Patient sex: M
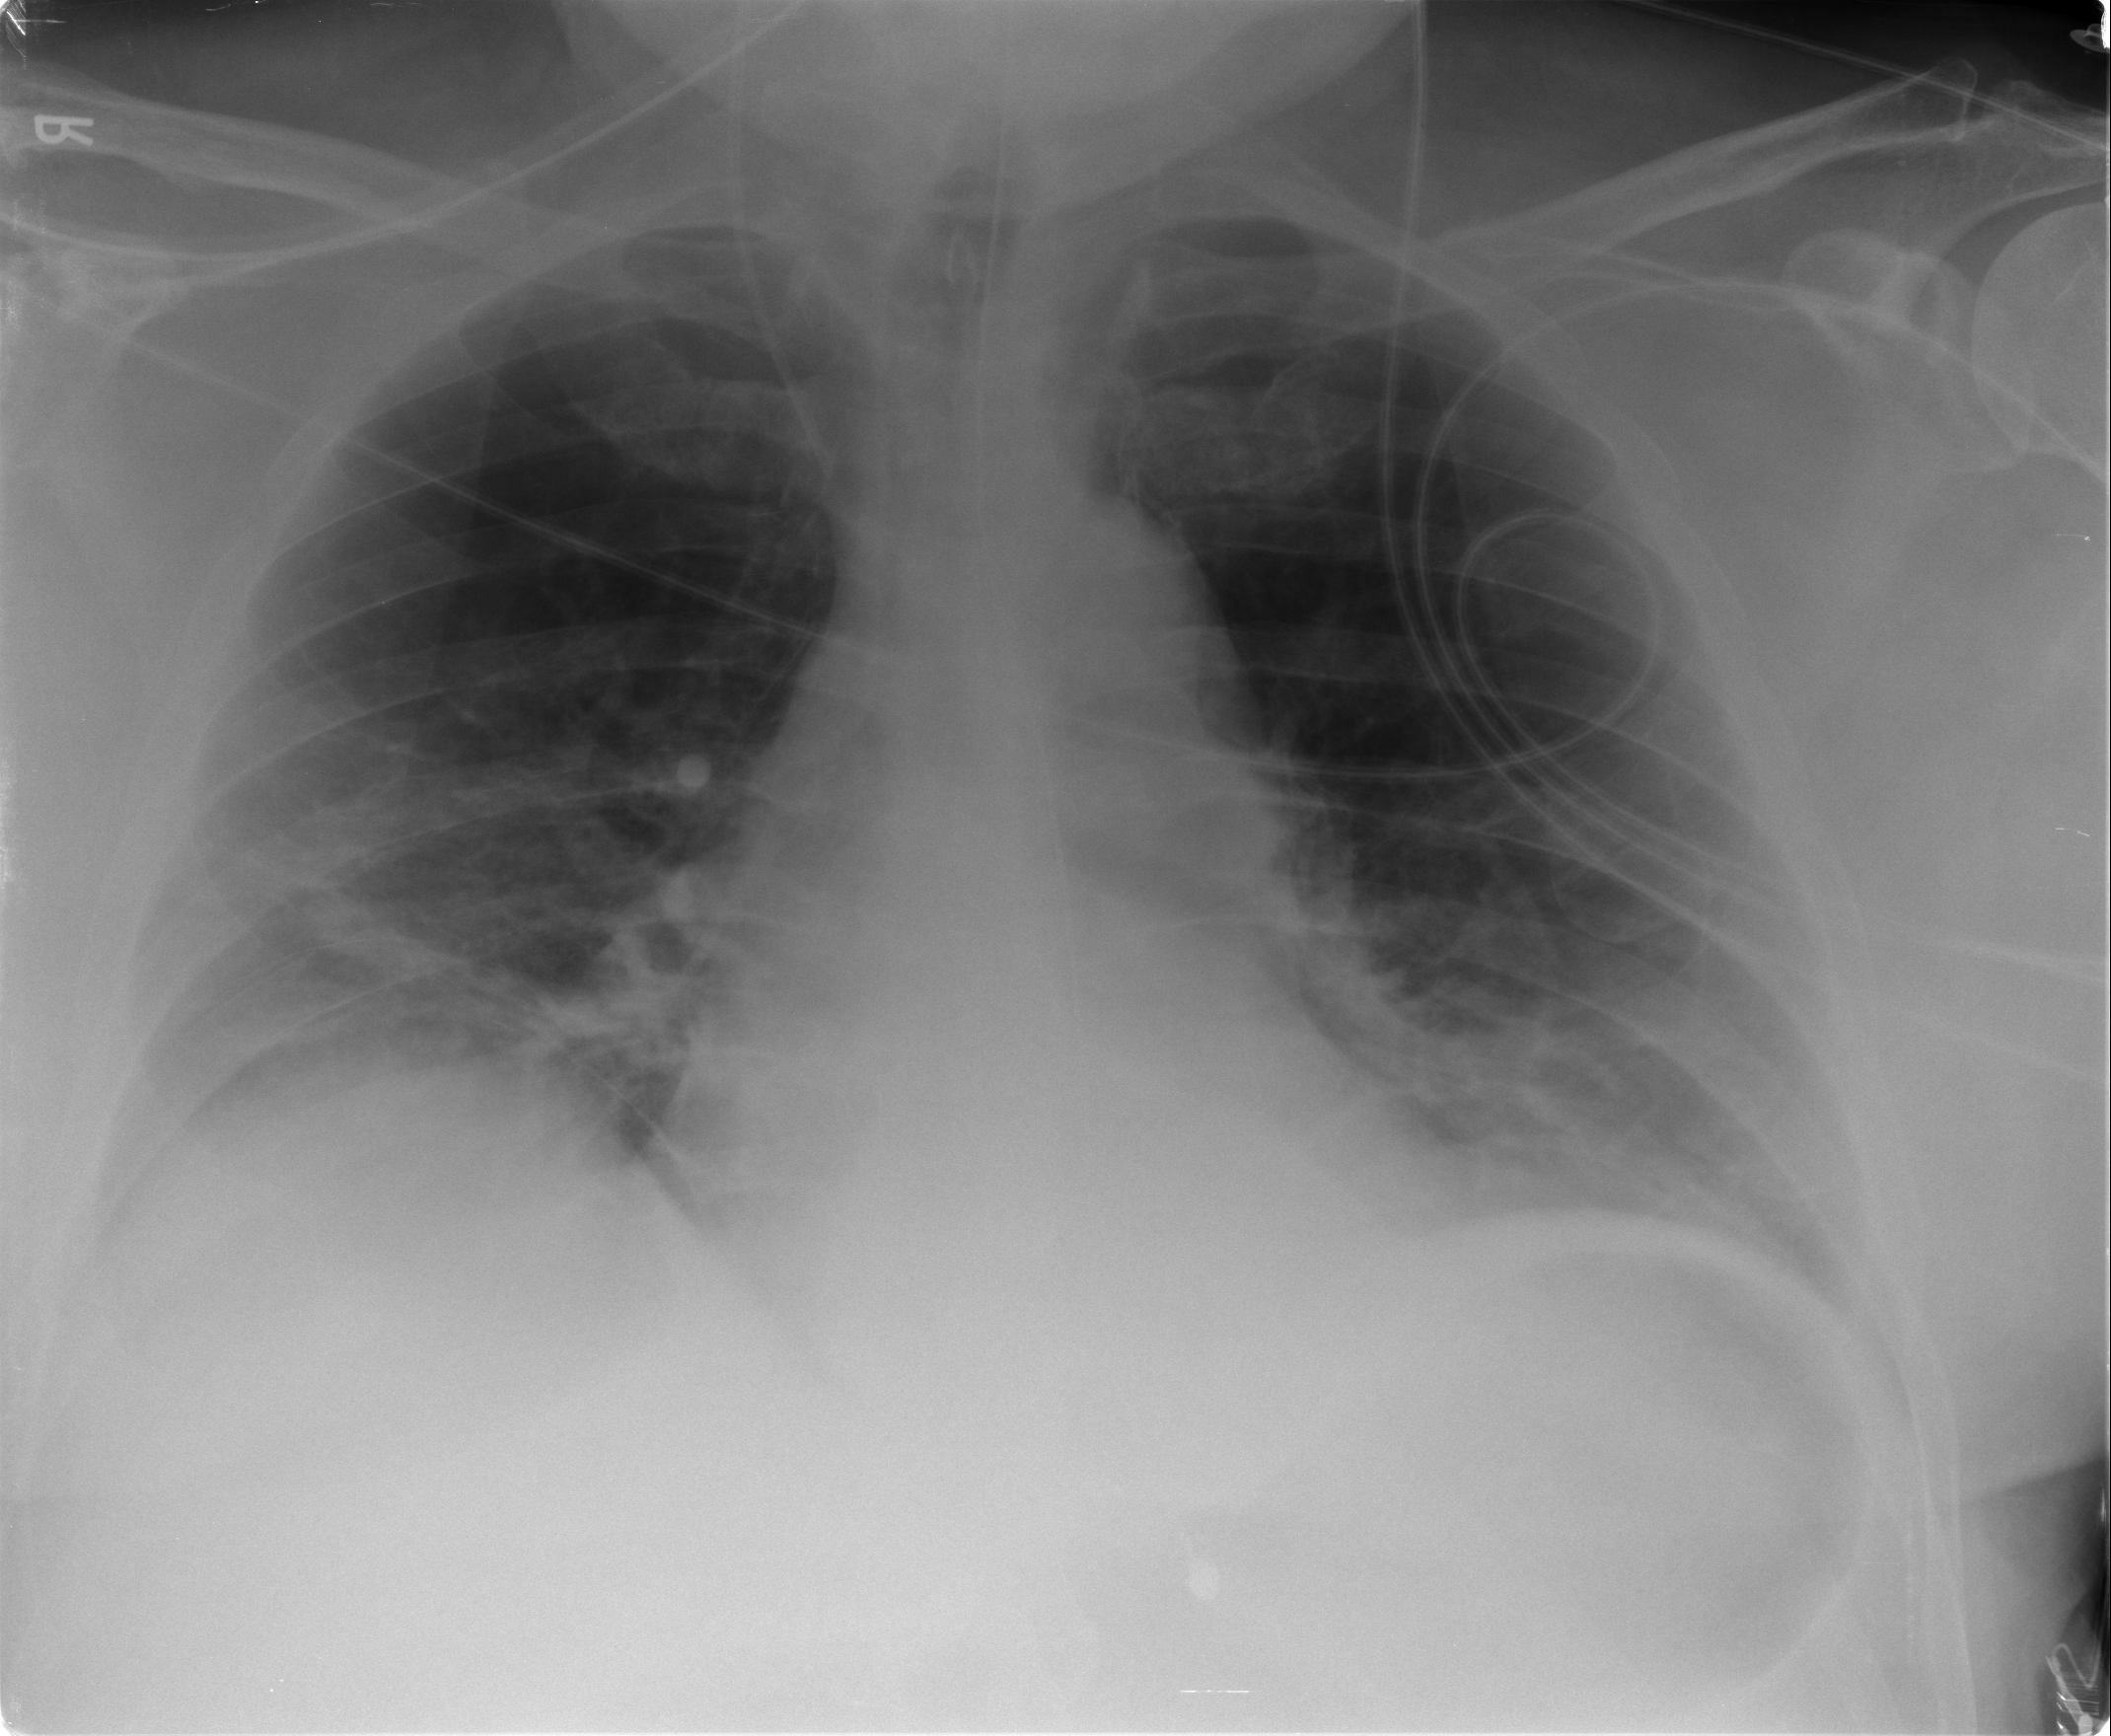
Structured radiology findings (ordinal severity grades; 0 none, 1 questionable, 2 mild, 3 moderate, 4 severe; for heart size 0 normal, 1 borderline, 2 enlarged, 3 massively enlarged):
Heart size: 0
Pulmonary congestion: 1
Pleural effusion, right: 2
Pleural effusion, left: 2
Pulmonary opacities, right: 0
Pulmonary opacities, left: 0
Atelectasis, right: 2
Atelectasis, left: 2